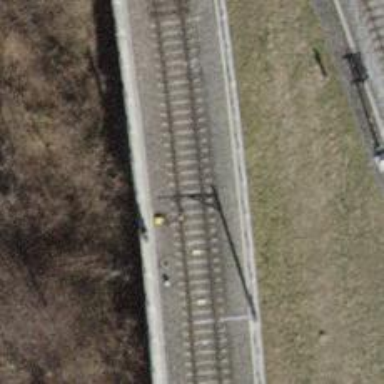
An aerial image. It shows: Railway signal.